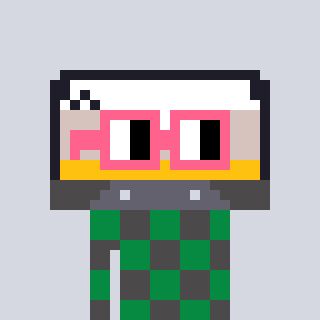
a pixel art character with square pink glasses, a cassette tape-shaped head and a grayscale-colored body on a cool background